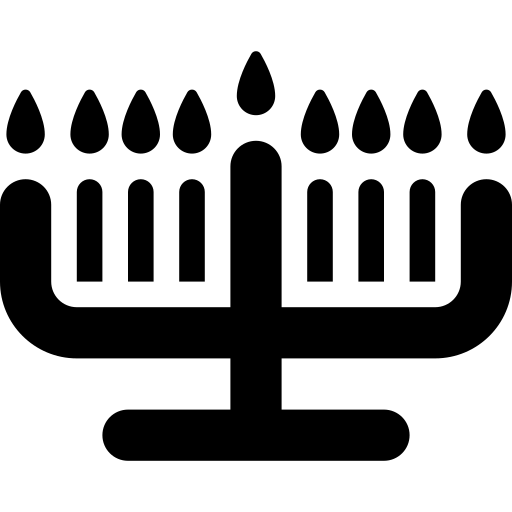
Tags: icon, FontAwesome, fa-icon, solid, hanukiah